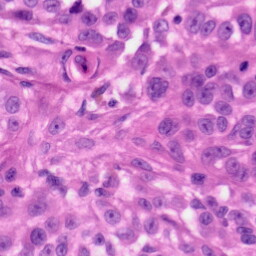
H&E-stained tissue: Skin